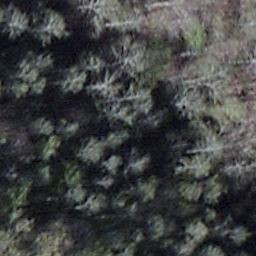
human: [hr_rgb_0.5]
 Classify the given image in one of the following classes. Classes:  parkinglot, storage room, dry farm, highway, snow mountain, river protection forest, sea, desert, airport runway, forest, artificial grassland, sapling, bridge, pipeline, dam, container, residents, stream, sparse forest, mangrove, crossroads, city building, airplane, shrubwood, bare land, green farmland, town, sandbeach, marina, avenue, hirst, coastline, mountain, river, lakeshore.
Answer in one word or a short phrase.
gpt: shrubwood